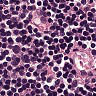
Metastatic tissue present: no